Interaction volume radius: 5 \u00c5
Interaction volume height: 15 \u00c5
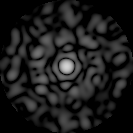
Disorder parameter: 0.8227